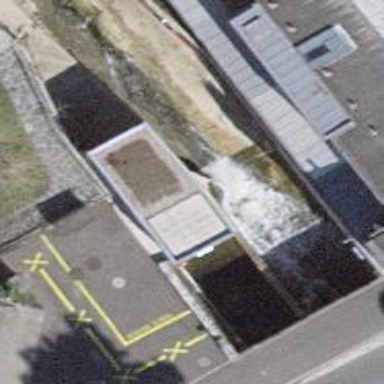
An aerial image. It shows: Hydro power generator.